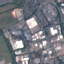
Label: Industrial